六年级 · 计数
 下图是两幅扇形统计图，下列说法错误的是（）。

甲班

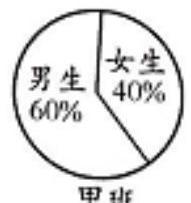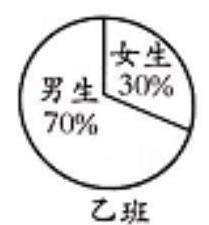
A. 甲、乙两班的男生可能一样多
B. 甲班的女生一定比乙班多
C. 甲班的男生一定比女生多
D. 甲班的男生占全班总人数的 $\frac{3}{5}$

答案: B